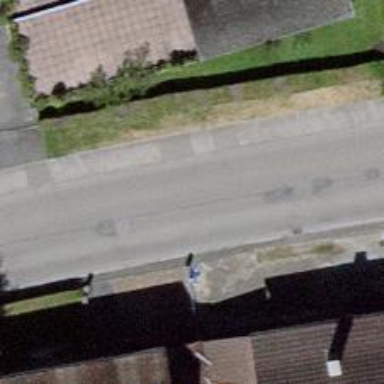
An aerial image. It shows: Tertiary road with asphalt surface.